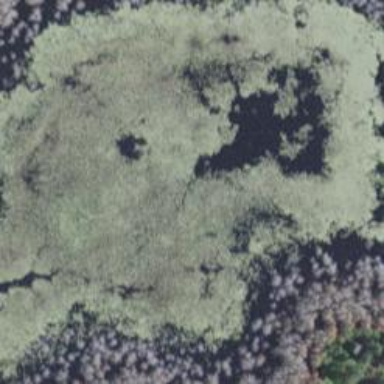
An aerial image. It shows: Pond surrounded by natural water.